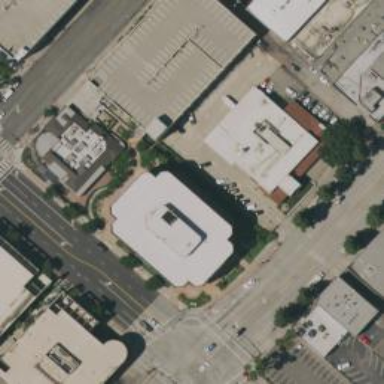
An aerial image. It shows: Building that serves as post office.